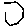
Label: hexagon